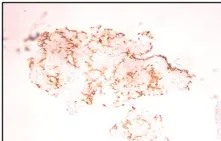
(F) Positive for PDL1 (x200).
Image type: pathology (immunostaining)